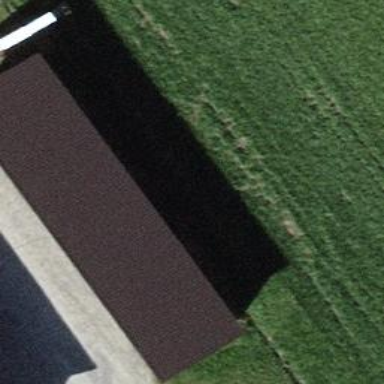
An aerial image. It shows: View of roof of building.